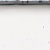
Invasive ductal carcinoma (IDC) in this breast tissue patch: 0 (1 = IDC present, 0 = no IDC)